Question: I am loading data in List-view from MySQL database, everything is working fine except that my List-view is showing one data per page if i scroll down then second data if again i scroll down then third data. It is not showing one after another. So what is the problem, Do i need to set any property or anything else. Please help me below is my code.

My XML :
'''
<?xml version="1.0" encoding="utf-8"?>
<RelativeLayout xmlns:android="http://schemas.android.com/apk/res/android"
android:id="@+id/classes_slider"
android:layout_width="match_parent"
android:layout_height="match_parent"
android:background="@drawable/back_bg"
android:orientation="vertical" >
<ImageView
android:id="@+id/headerbar"
android:layout_width="fill_parent"
android:layout_height="wrap_content"
android:layout_alignParentLeft="true"
android:layout_alignParentTop="true"
android:src="@drawable/headerbar_small" />
<ImageView
android:id="@+id/skirrlogo"
android:layout_width="100dp"
android:layout_height="30dp"
android:layout_alignParentTop="true"
android:layout_marginLeft="50dp"
android:layout_marginTop="10dp"
android:src="@drawable/skirrwhite" />
<ImageView
android:id="@+id/skirrmenu"
android:layout_width="wrap_content"
android:layout_height="wrap_content"
android:layout_marginLeft="10dp"
android:layout_marginTop="15dp"
android:src="@drawable/slideropener" />
<TextView
android:id="@+id/textView1"
android:layout_width="wrap_content"
android:layout_height="wrap_content"
android:layout_alignBottom="@+id/skirrlogo"
android:layout_marginLeft="15dp"
android:layout_toRightOf="@+id/skirrlogo"
android:text="@string/classses"
android:textAppearance="?android:attr/textAppearanceMedium"
android:textStyle="bold" />
<ImageView
android:id="@+id/newclass"
android:layout_width="fill_parent"
android:layout_height="wrap_content"
android:layout_below="@+id/headerbar"
android:layout_centerHorizontal="true"
android:layout_marginTop="14dp"
android:src="@drawable/class_button_new" />
<ImageView
android:id="@+id/deletemenu"
android:layout_width="wrap_content"
android:layout_height="wrap_content"
android:layout_alignParentRight="true"
android:layout_alignTop="@+id/skirrlogo"
android:src="@drawable/menubutton_large" />
<ListView
android:id="@+id/displaydata"
android:layout_width="match_parent"
android:layout_height="wrap_content"
android:layout_alignParentLeft="true"
android:layout_below="@+id/newclass" >
</ListView>
</RelativeLayout>
'''
'''
<?xml version="1.0" encoding="utf-8"?>
<LinearLayout xmlns:android="http://schemas.android.com/apk/res/android"
android:layout_width="match_parent"
android:layout_height="wrap_content"
android:background="@drawable/back_bg" >
<CheckBox
android:id="@+id/checkBox1"
android:layout_width="wrap_content"
android:layout_height="wrap_content" />
<TextView
android:id="@+id/classname"
android:layout_width="wrap_content"
android:layout_height="wrap_content"
android:layout_marginLeft="10dip"
android:textAppearance="?android:attr/textAppearanceMedium"
android:textColor="#000000"
android:textStyle="bold" />
</LinearLayout>
'''
This is how i am loading data in List-view:
'''
/**
* Updating parsed JSON data into ListView
* */
ListAdapter adapter = new SimpleAdapter(
Classes_Ext_DB.this, productsList,
R.layout.custom_class, new String[] {
TAG_CLASSNAME, TAG_ID },
new int[] { R.id.classname });
mListView.setAdapter(adapter);
'''
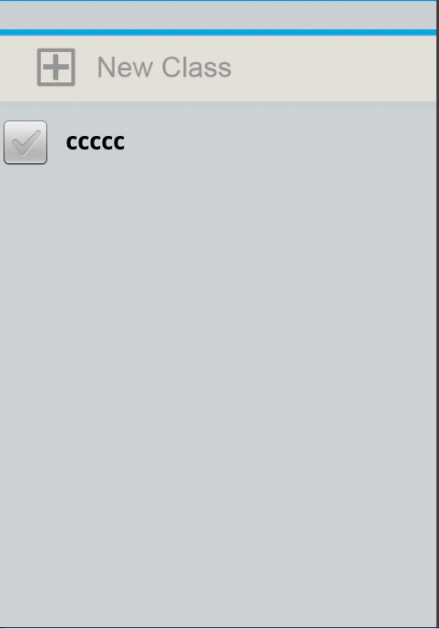
Answer: So just remove your 'android:background="@drawable/back_bg"' from your 'Customclass.xml' and everything work fine.